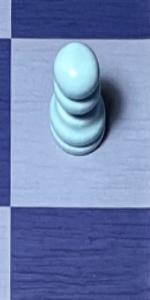
Label: Empty